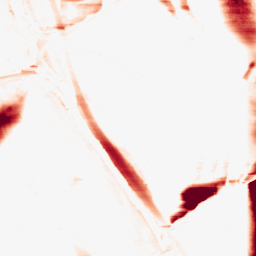
Category: morphological
Decomposition family: morphological_rect
Decomposition parameters: operation: opening
width: 50
height: 3
Upsampling method: cubic_mitchell
Upsampling parameters: scale: 8
Upsampling scale: 8